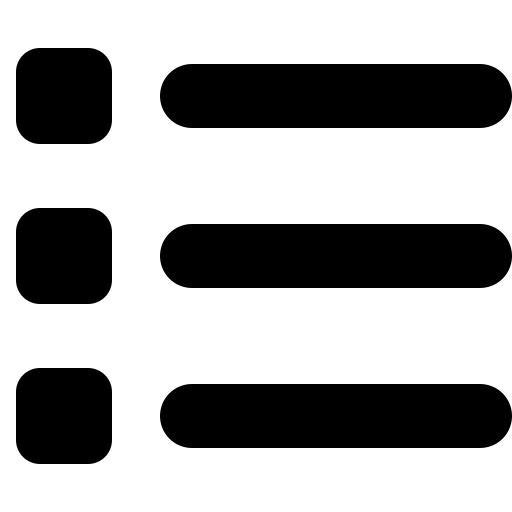
Tags: icon, FontAwesome, fa-icon, solid, list